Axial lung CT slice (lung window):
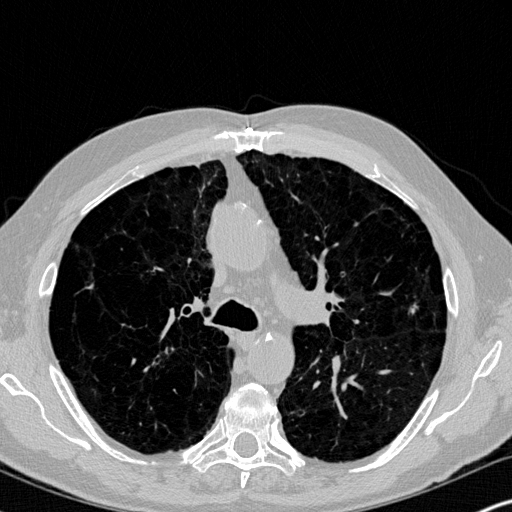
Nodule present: yes
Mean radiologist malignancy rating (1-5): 2.5